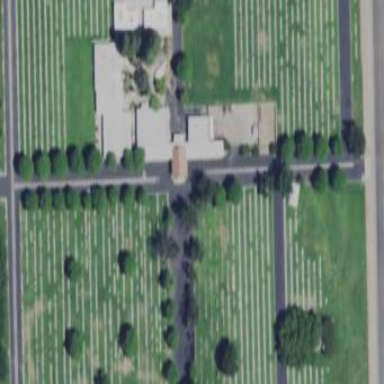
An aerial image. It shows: Cemetery.